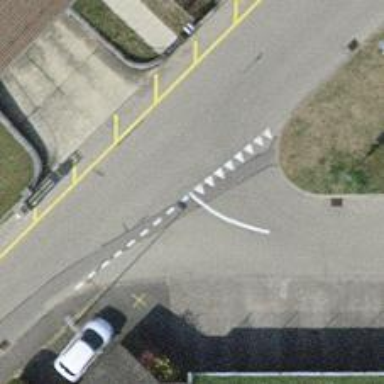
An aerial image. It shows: Road with "give way" sign.